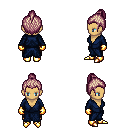
a pixel art fantasy rpg character, female body template, human, tanned skin, blue robe, gold greaves, white blonde short topknot hairstyle, gold gloves, gold boots, four views (front, back, left, right), 2x2 character sprite sheet, small pixel art, hard edges, no anti-aliasing